Field crop: maize
Growth stage: 2
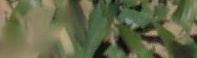
Species: maize